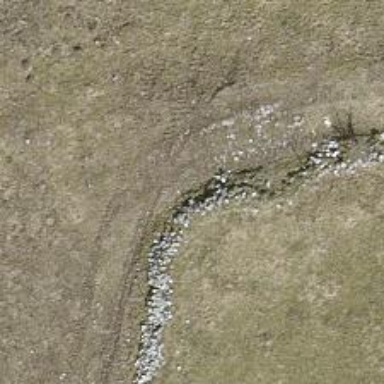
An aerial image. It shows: Wall made of dry stone.